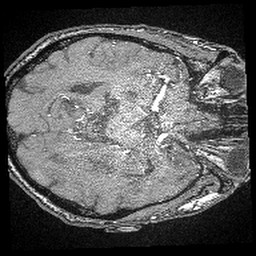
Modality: angio
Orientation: axial
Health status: ill
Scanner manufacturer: siemens
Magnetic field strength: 3 T
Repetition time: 0.021 s
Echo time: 0.00358 s